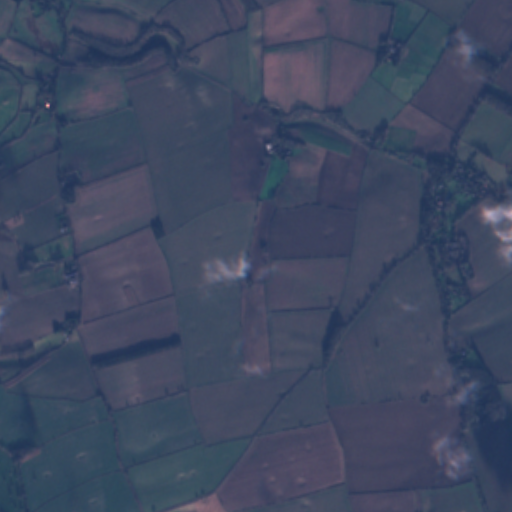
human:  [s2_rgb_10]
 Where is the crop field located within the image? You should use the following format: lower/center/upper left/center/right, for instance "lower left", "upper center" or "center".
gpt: The crop field is located in the upper of the image.
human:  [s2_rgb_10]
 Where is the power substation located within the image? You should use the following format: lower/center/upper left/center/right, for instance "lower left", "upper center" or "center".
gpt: The power substation is located in the center left of the image.
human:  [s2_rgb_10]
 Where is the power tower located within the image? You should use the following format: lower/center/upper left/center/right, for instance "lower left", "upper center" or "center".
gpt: The power tower is located in the upper left of the image.
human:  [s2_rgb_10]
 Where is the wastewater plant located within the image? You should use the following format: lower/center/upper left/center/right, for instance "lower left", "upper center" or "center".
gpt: The wastewater plant is located in the upper right of the image.
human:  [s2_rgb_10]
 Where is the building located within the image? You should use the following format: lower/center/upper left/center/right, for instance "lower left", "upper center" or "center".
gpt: There is no building in the image.